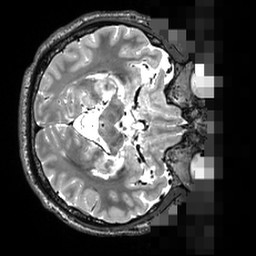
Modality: T2w
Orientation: axial
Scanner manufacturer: siemens
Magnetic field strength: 3 T
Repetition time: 3.2 s
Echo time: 0.564 s